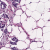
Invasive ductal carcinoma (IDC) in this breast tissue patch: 1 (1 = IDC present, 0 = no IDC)